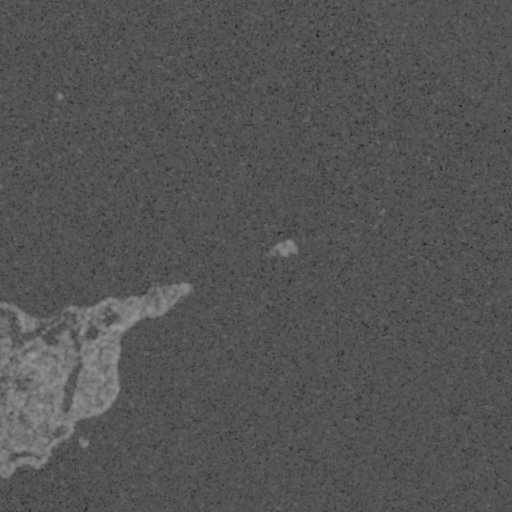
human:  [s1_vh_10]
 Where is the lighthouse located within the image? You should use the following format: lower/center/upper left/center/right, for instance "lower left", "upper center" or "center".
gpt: The lighthouse is located in the upper left of the image.
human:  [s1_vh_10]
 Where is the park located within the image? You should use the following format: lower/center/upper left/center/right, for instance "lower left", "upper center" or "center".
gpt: The park is located in the lower left of the image.
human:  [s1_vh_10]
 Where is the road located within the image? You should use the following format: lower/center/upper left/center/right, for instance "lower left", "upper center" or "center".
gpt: There is no road in the image.

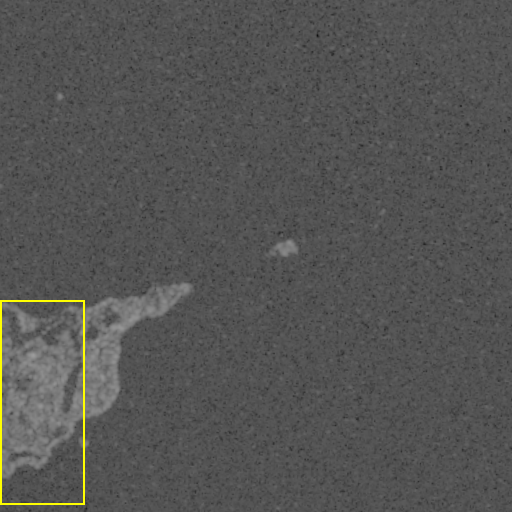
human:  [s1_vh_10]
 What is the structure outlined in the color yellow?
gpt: The structure outlined in yellow is a park.
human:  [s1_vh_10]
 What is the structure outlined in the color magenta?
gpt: There is no magenta outline.